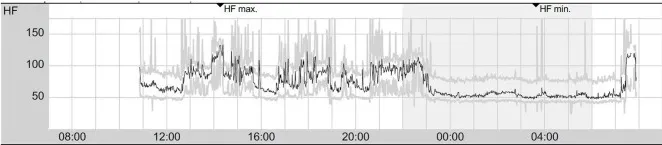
Twenty-four hours of electrocardiogram showing signs of vegetative dysbalance with intermittent sinus tachycardia during daytime and sinus rhythm with stable frequencies during the night (presented are mean heart rates per minute). HF, heart rate; HFmax, maximum heart rate; HFmin, minimum heart rate.
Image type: electrography (ekg)